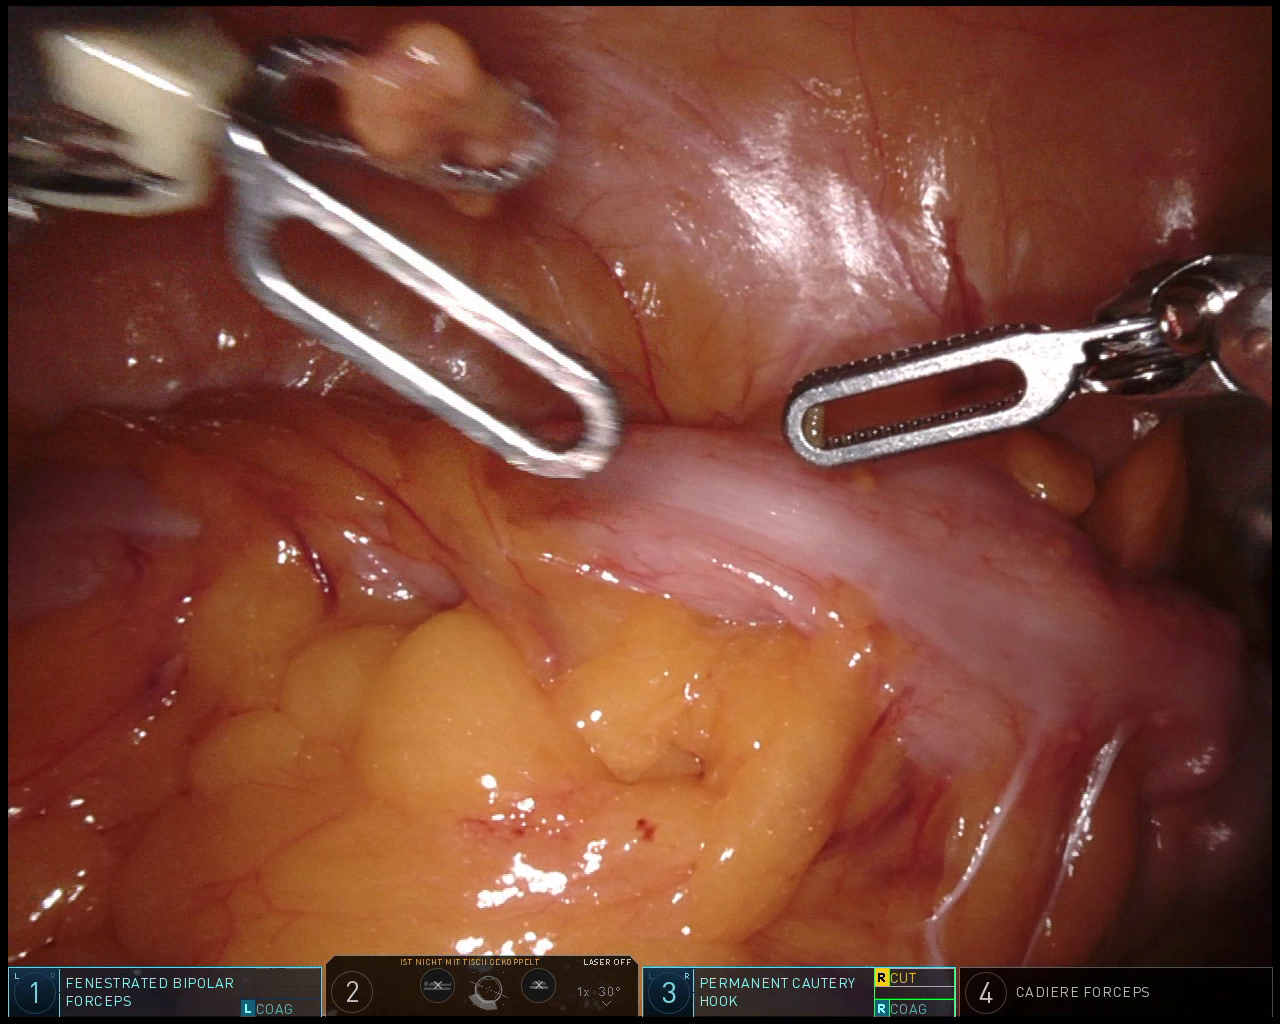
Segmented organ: colon
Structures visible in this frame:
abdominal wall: yes
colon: yes
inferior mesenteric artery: no
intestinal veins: no
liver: no
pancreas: no
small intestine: no
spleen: no
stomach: no
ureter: no
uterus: no
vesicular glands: no